Here is the envelope spectrum of one vibration snapshot from a rolling-element bearing, with each characteristic fault-frequency family marked on the frequency axis. What is the most likely bearing condition (normal, inner_race, outer_race, ball)?
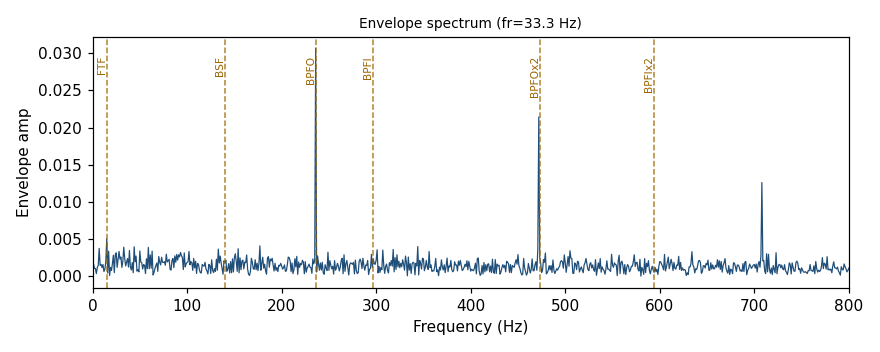
Answer: outer_race